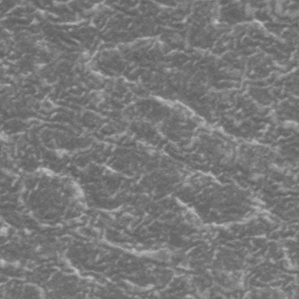
Label: frost